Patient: sex F, age 47
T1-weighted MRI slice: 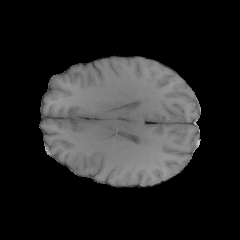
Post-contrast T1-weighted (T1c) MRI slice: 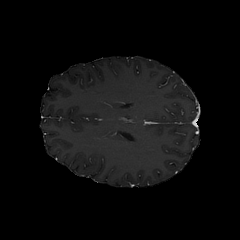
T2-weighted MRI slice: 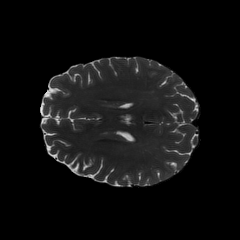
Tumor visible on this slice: no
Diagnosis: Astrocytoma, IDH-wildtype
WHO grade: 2